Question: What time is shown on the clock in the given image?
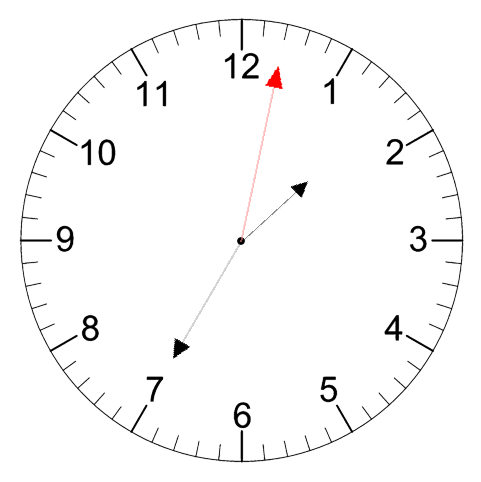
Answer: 01:35:02